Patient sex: M
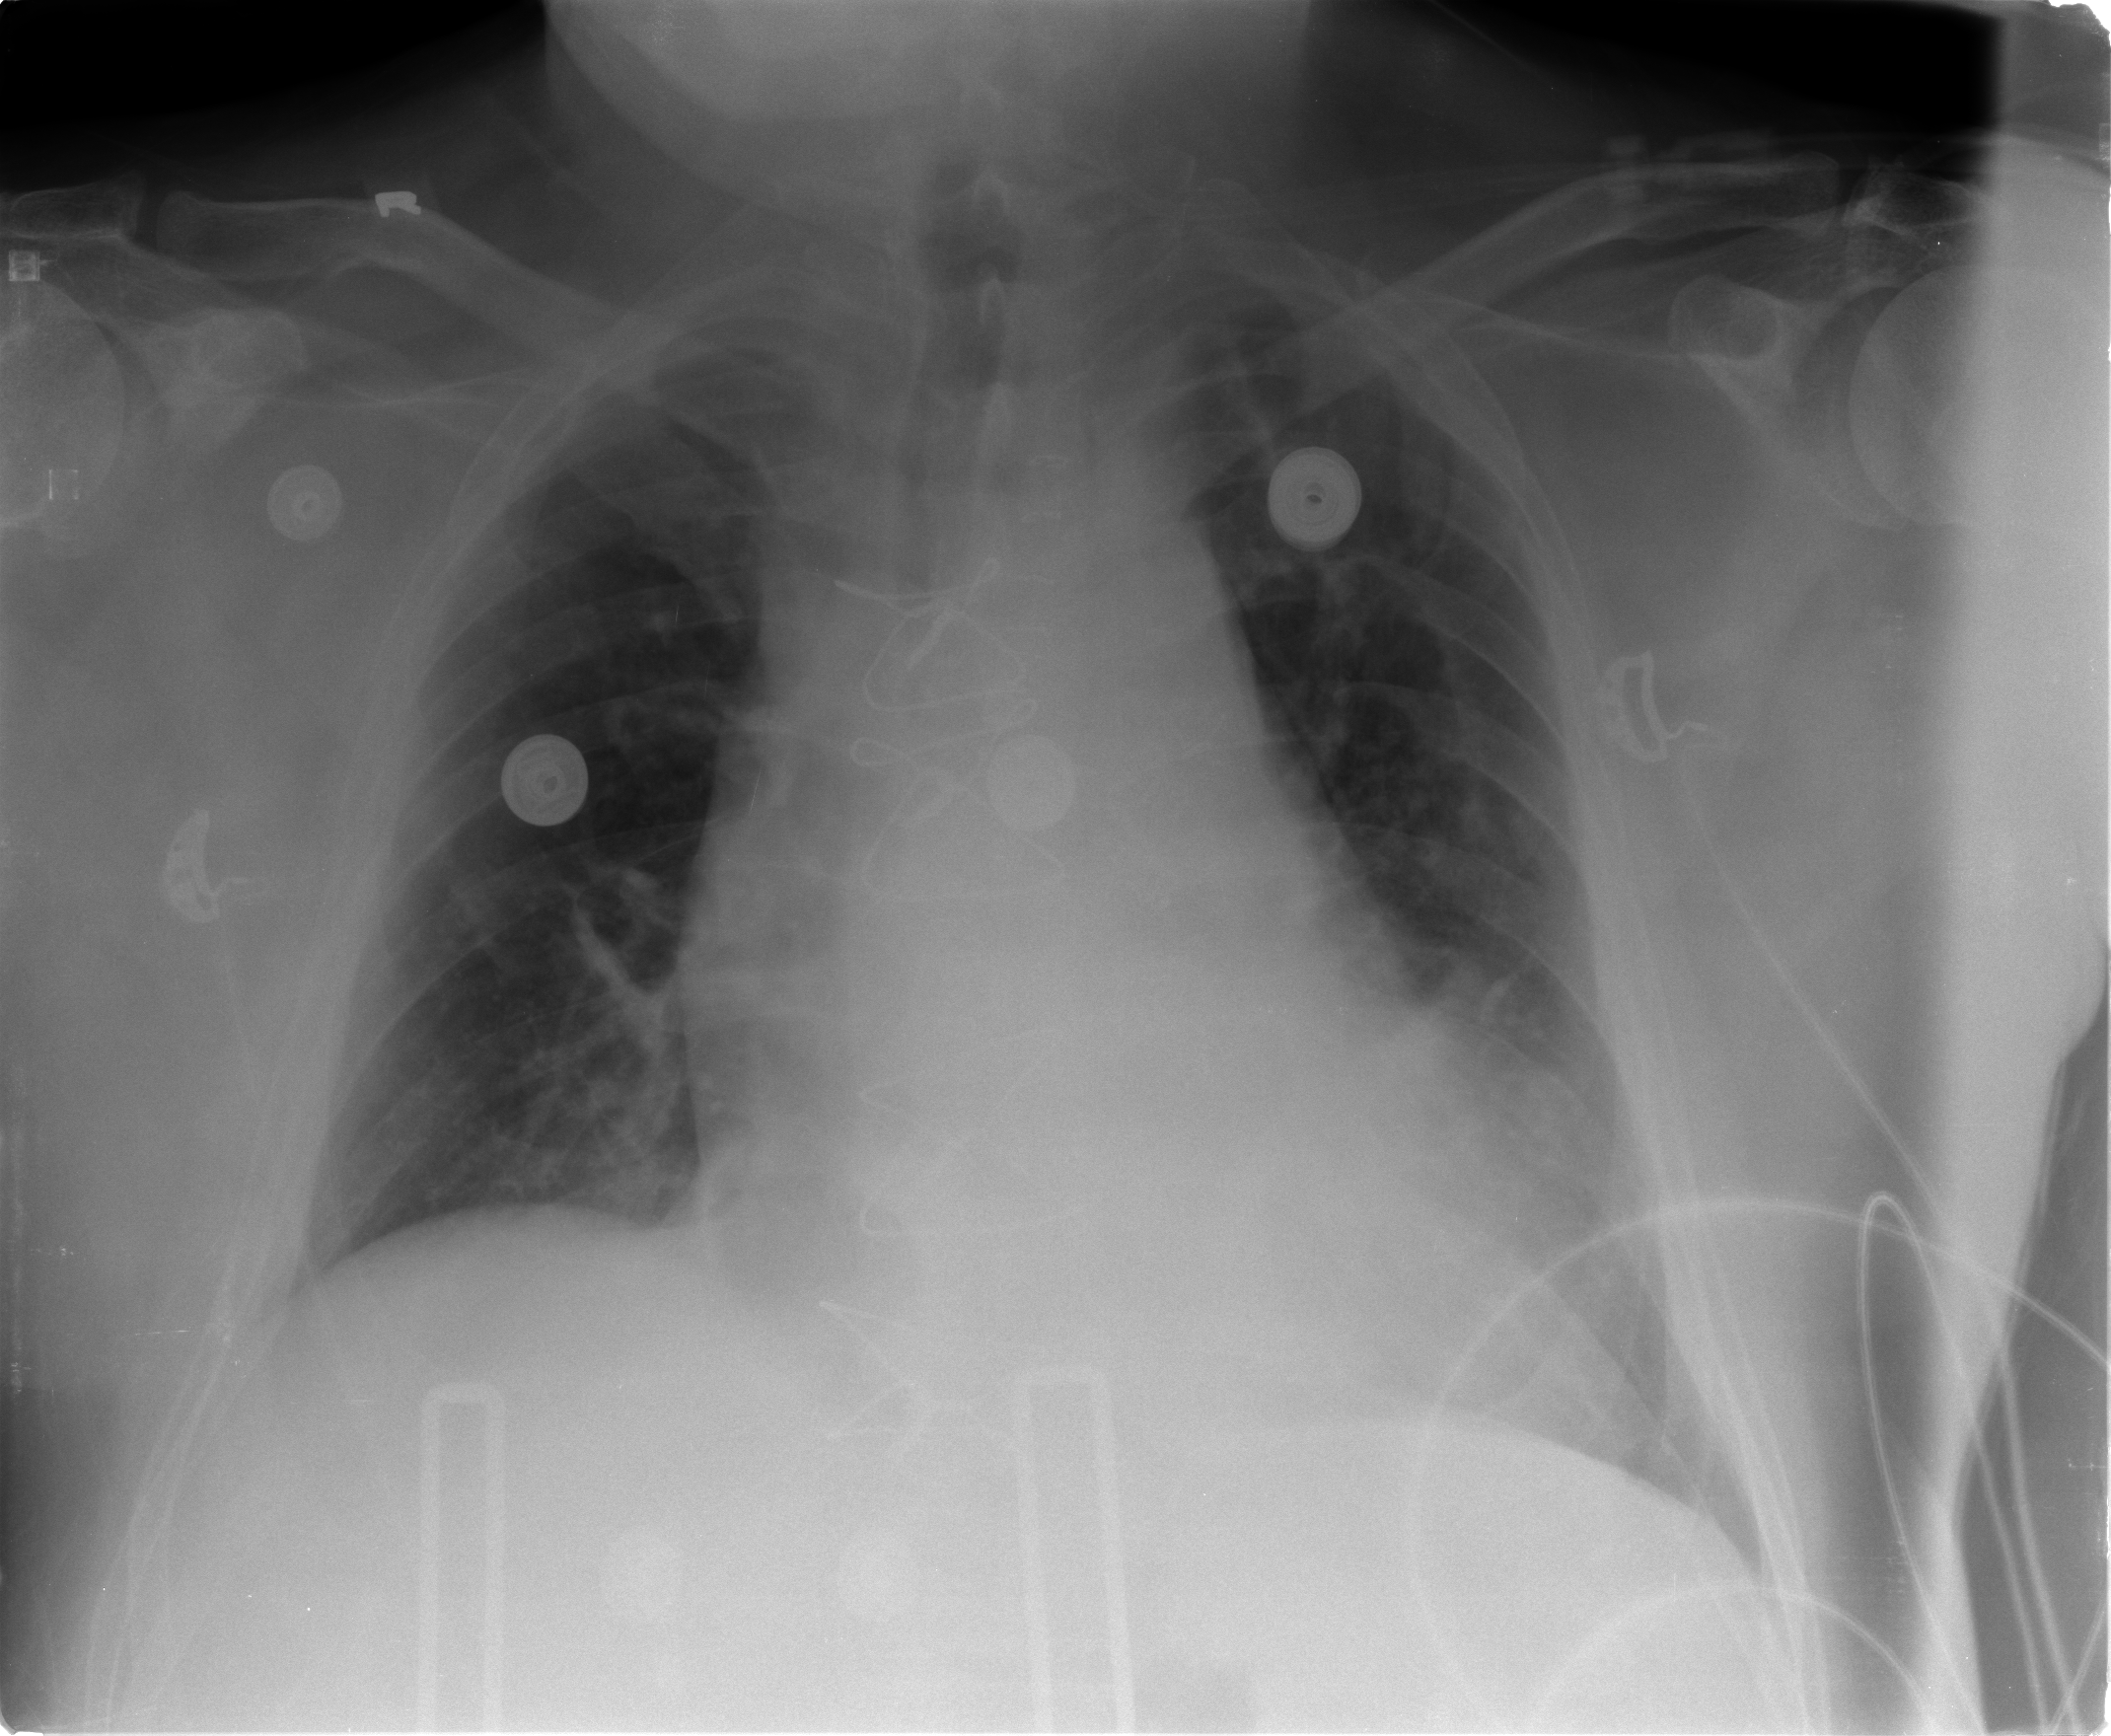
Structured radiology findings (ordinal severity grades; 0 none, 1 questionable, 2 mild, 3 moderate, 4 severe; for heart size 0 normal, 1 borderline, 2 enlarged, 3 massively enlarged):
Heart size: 2
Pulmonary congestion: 2
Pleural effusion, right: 0
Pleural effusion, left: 0
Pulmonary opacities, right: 0
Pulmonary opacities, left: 0
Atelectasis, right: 2
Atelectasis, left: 2